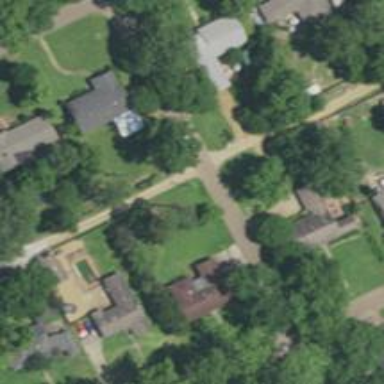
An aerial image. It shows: Alley classified as service road.